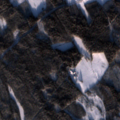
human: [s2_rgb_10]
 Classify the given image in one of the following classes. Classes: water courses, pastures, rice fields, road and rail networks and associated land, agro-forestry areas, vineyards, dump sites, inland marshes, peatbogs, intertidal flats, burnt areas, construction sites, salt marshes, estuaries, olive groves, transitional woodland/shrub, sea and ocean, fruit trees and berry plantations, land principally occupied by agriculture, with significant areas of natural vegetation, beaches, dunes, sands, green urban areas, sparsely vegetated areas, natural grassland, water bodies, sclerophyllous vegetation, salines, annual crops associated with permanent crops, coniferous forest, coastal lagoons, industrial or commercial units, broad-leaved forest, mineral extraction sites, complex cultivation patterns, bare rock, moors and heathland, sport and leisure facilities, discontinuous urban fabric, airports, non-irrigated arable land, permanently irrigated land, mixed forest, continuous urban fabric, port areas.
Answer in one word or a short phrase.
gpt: coniferous forest, mixed forest, transitional woodland/shrub, water bodies